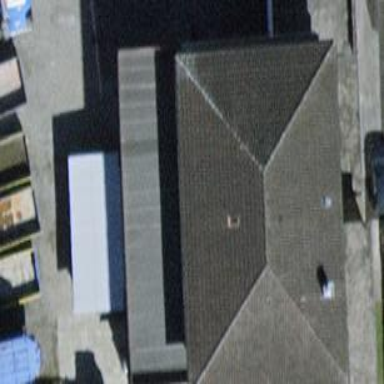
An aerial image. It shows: Commercial building.